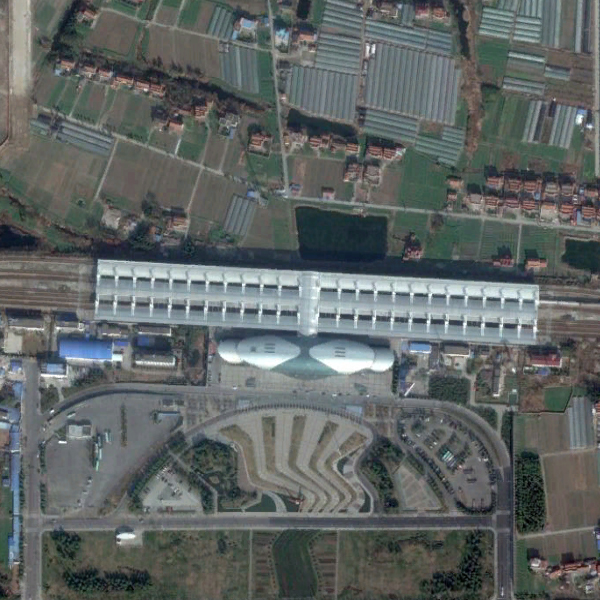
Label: RailwayStation